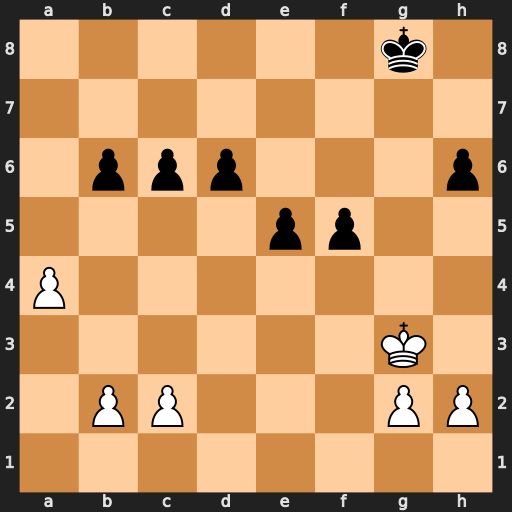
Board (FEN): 6k1/8/1ppp3p/4pp2/P7/6K1/1PP3PP/8
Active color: w
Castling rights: -
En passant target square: -
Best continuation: b4 Kf7 a5 Ke6 a6